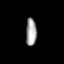
Tissue: lung
Cell type: Endothelial cells
Senescence score: 0.7044
Nuclear area (px): 288
Mean DAPI intensity: 163.274